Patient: sex F, age 77
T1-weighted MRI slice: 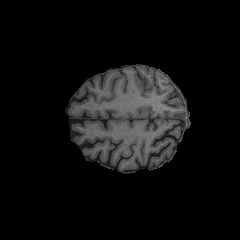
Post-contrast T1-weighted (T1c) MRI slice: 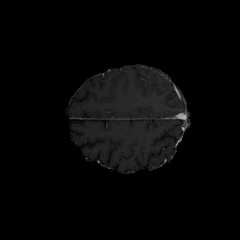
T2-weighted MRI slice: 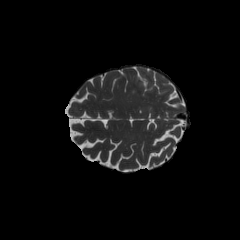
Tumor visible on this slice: no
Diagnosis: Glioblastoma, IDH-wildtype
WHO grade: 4